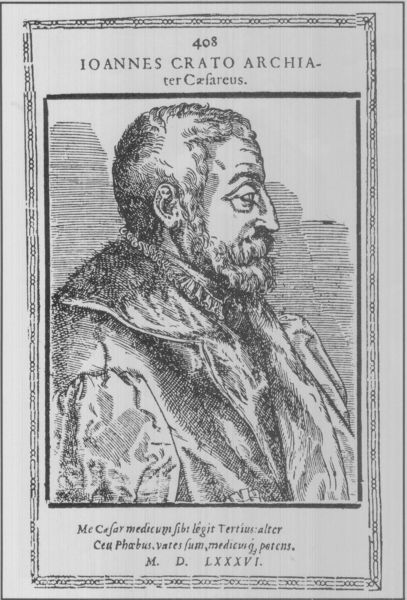
Titel: Bildnis des Johannes Crato von Crafftheim (eig. Johann Krafft)
Künstler: Tobias Stimmer
Institution: (Seriendruck)
Schlagwörter: mann, schatten, umhang, weiß, frisur, grau, haar, mund, nase, ohr, profil, schwarz, stirn, zeichnung, blick, alt, bart, hemd, augen, bibel, falten, gesicht, johannes, kragen, mensch, pelz, rahmen, spitze, vollbart, ärmel, bild, bildnis, halskrause, herr, portrait, porträt, kirche, auge, gewand, haare, mantel, drei, blatt, brustbild, locken, renaissance, schrift, papier, grafik, graphik, schattierung, rand, könig, seitenansicht, faltenwurf, rüschen, augenbraue, kurze haare, foto, philosoph, buch, druck, druckgraphik, lithographie, druckgrafik, schraffur, radierung, stich, titel, seite, illustration, schwarzweiß, text, zeitung, augenringe, plakat, titelblatt, schraffiert, bleistift, proträt, krause, litografie, litographie, buchdeckel, buchseite, jahr, mittelalter, gelehrter, seefahrer, kupferstich, jahresangabe, latein, lateinisch, werk, seriendruck, cesar, medicus, mann mit bart, ioannes, johannes crato, me, x, m, l, d, 1586, graifk, grato, 408, phoebus, spitte, crato, casareus, dritter, johannes crato archia, cefar, archa